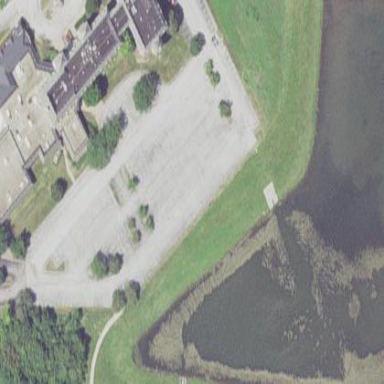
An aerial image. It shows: Retention basin filled with water.